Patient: sex F, age 68
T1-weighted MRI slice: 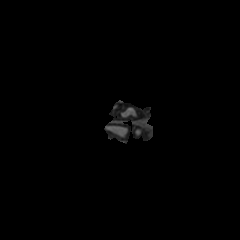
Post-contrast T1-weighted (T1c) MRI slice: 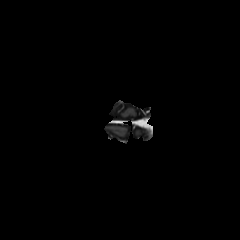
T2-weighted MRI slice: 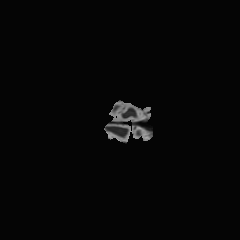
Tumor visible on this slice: no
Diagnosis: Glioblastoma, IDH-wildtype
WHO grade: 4